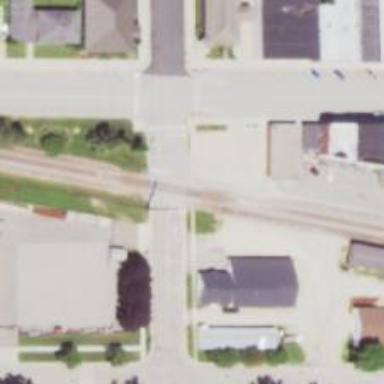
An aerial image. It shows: Railway crossing.